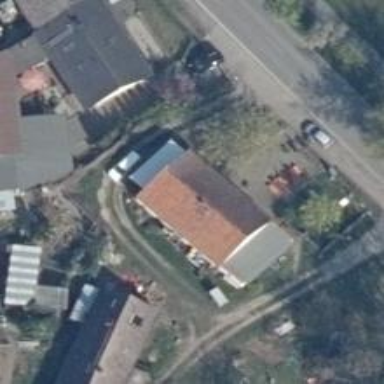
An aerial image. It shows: Building.